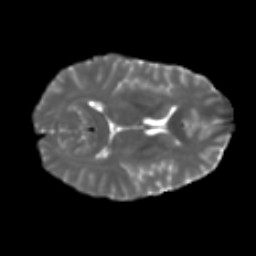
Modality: T2w
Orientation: axial
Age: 37
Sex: male
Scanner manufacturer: ge
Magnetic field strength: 3 T
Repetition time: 7.8 s
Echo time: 0.0609 s